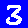
Digit: 3